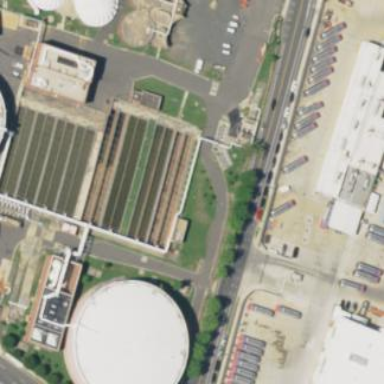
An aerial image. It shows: Image of wastewater.